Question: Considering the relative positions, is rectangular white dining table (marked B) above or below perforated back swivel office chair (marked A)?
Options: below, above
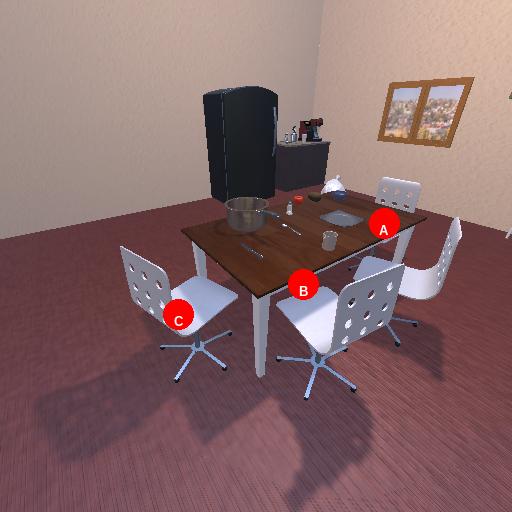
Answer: below